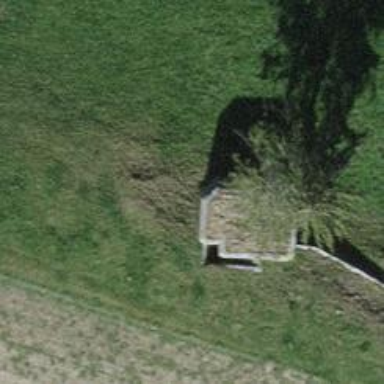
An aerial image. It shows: Historic military bunker building.